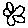
Label: flower